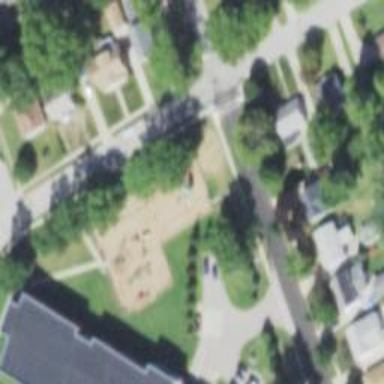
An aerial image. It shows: Playground area for leisure activities on the land.